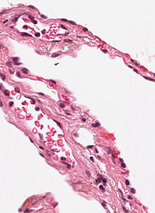
Tumor epithelial tissue: no
Tumor-associated stroma tissue: yes
Normal tissue: no